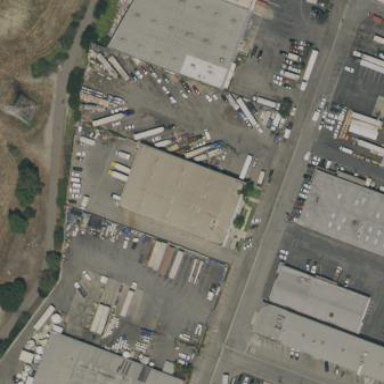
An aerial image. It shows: Warehouse building.